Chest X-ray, AP view. Patient: 54 years old, sex M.
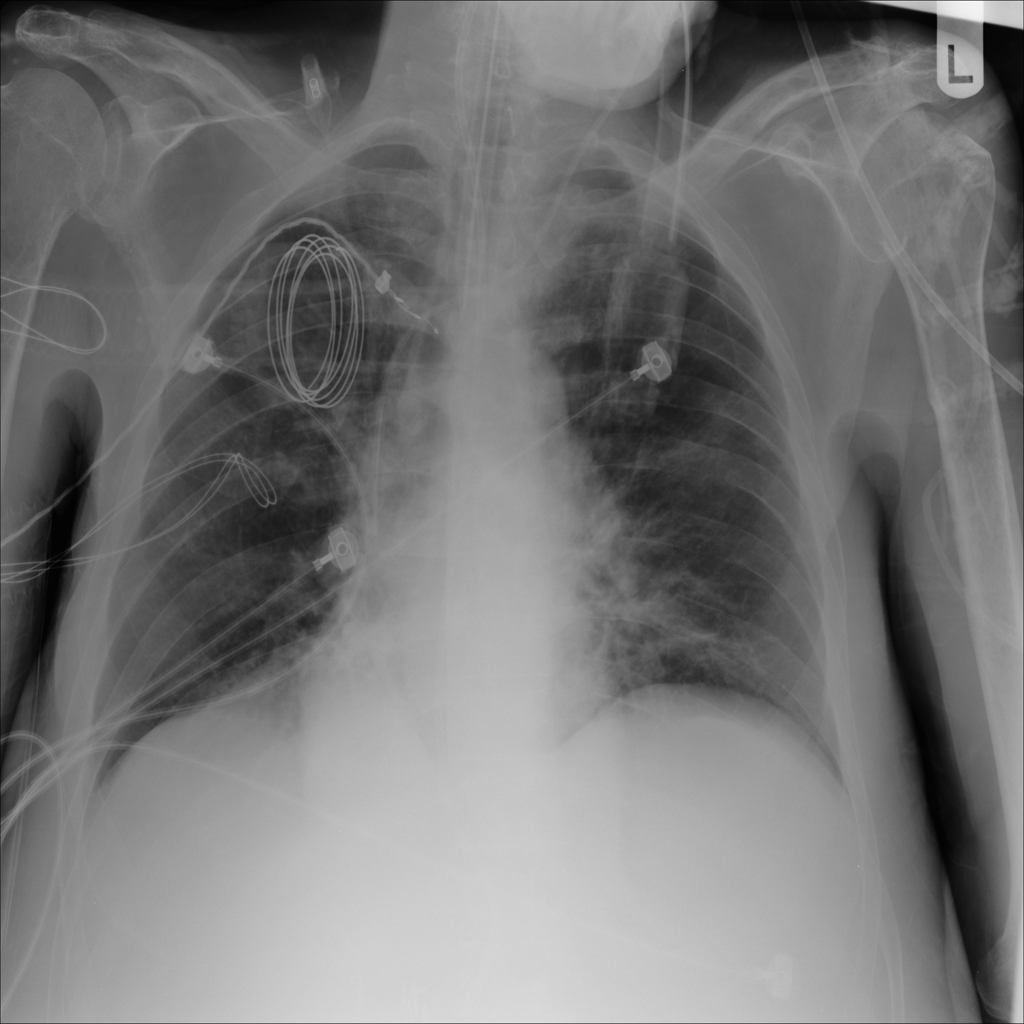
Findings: No Finding